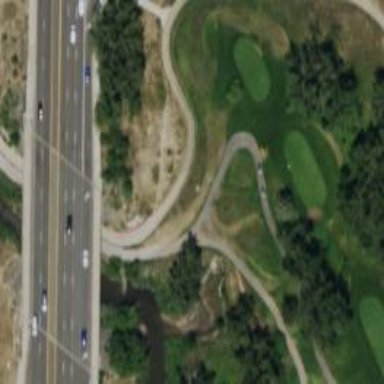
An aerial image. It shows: Well-maintained track used as golf cart path.